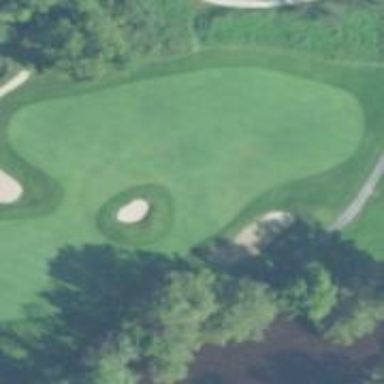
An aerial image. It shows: View of golf hole.